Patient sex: M
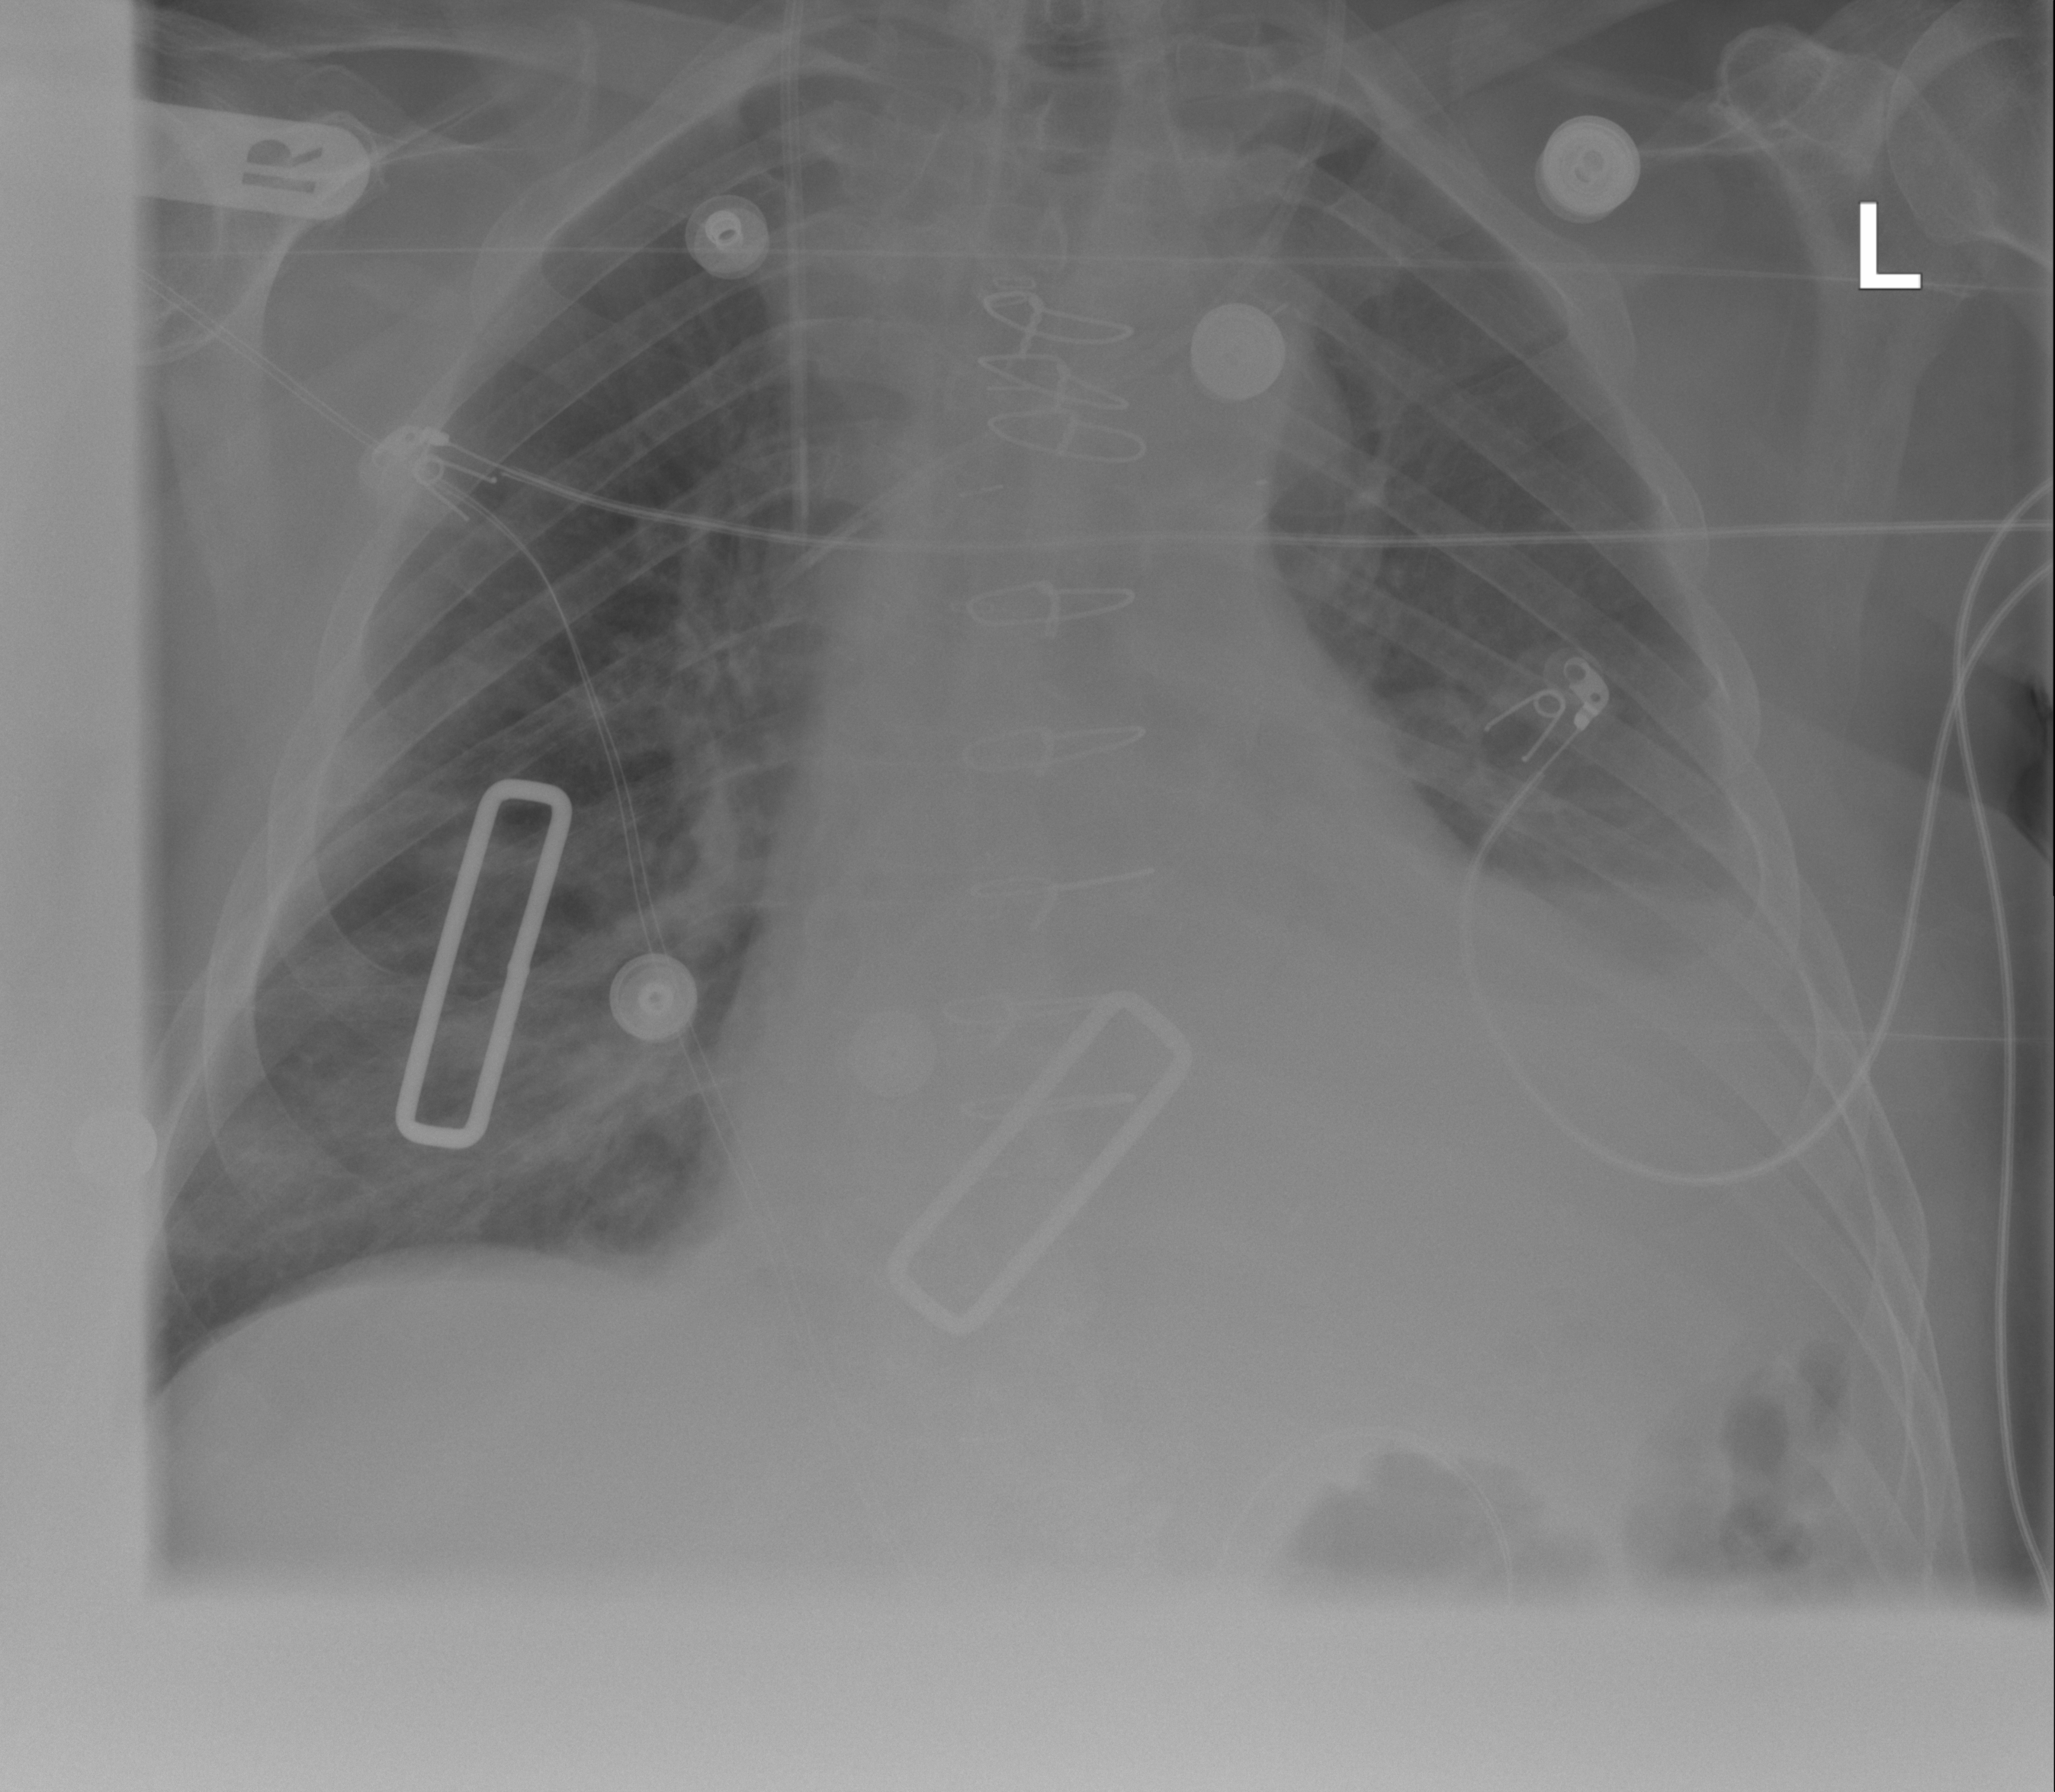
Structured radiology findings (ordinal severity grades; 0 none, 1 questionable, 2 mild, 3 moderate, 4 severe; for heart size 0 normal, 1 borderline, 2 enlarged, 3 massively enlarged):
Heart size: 2
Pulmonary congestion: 0
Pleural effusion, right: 0
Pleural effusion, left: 2
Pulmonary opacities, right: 2
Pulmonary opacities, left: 0
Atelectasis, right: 2
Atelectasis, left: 2